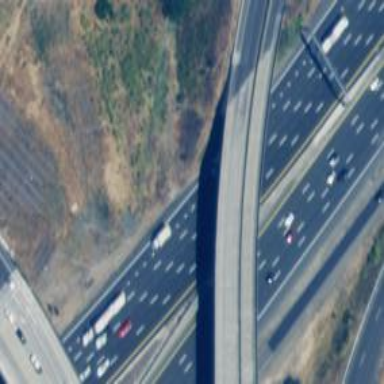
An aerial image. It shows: Viaduct bridge on motorway.